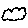
Label: cloud